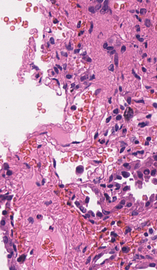
Tumor epithelial tissue: yes
Tumor-associated stroma tissue: yes
Normal tissue: no